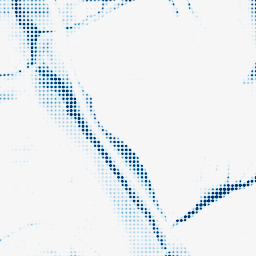
Category: morphological
Decomposition family: morphological_rect
Decomposition parameters: operation: closing
width: 50
height: 10
Upsampling method: sinc_hamming
Upsampling parameters: scale: 8
kernel_size: 4
Upsampling scale: 8